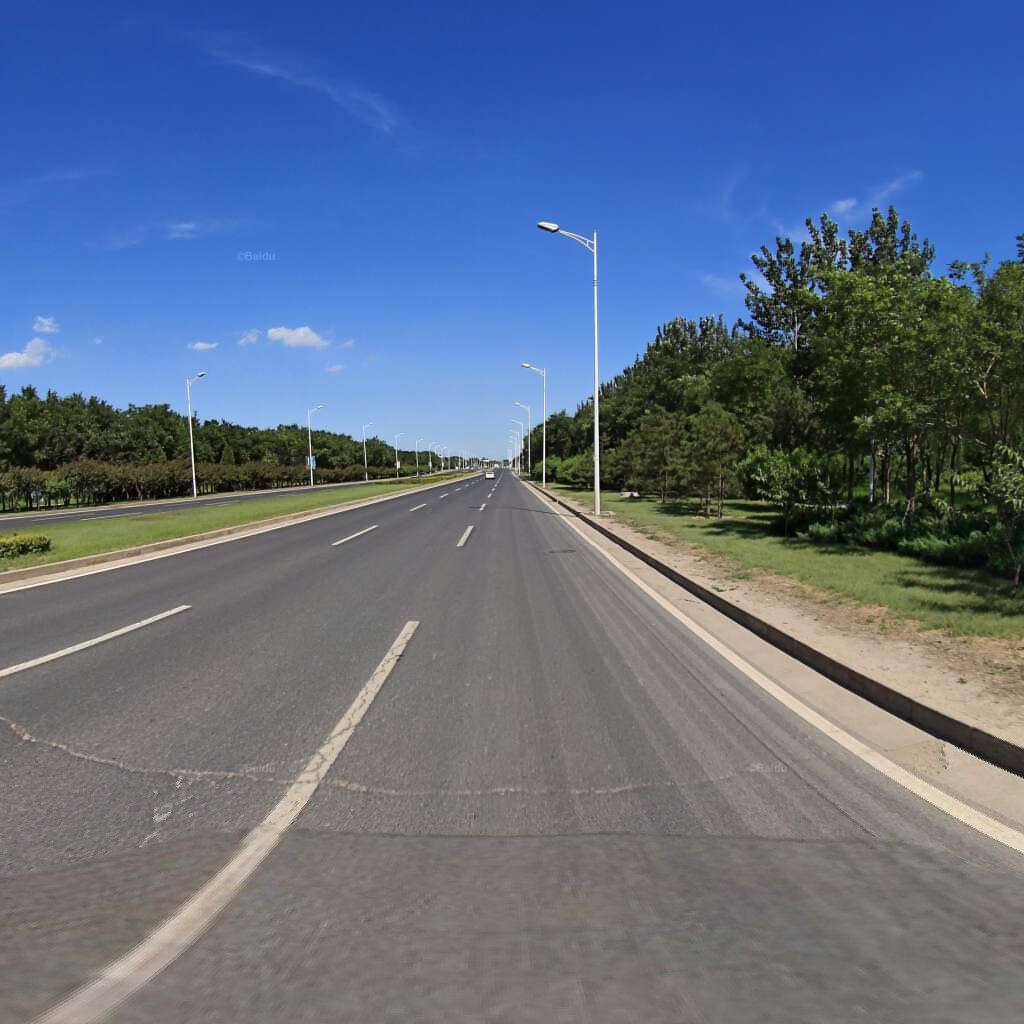
Region: Haidian
Road damage annotations: transverse crack, longitudinal crack, manhole cover